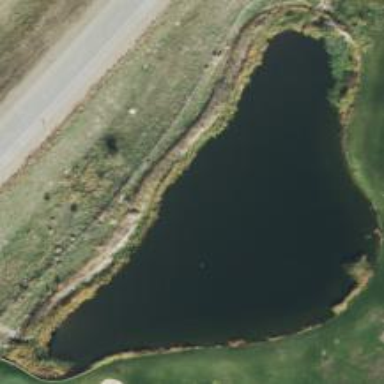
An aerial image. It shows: Water hazard on golf course. The hazard is natural water feature.